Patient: sex F, age 71
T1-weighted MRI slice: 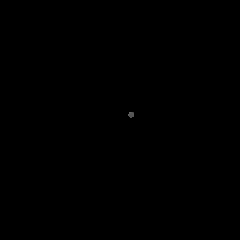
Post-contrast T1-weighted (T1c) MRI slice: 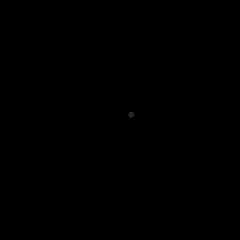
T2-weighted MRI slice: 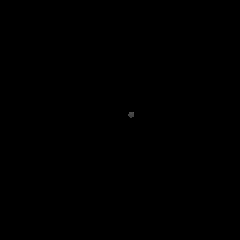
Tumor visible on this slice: no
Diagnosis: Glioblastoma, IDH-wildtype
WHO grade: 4